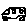
Label: car